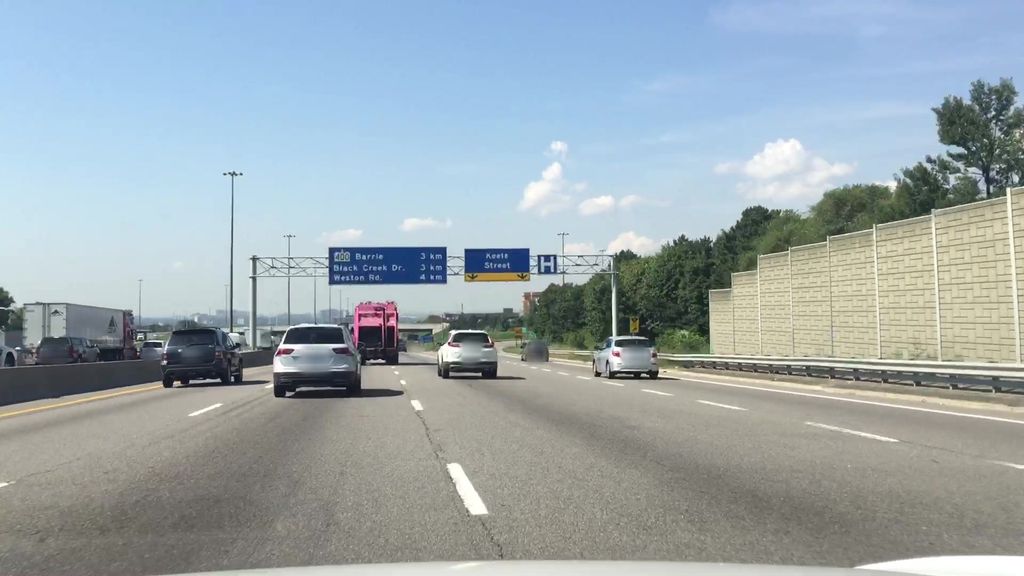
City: toronto